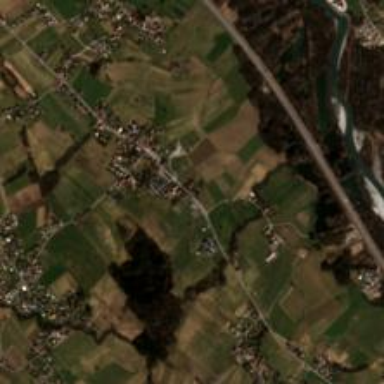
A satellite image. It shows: Village.